Interaction volume radius: 10 \u00c5
Interaction volume height: 10 \u00c5
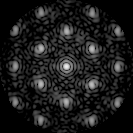
Disorder parameter: 0.2731